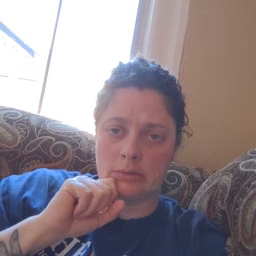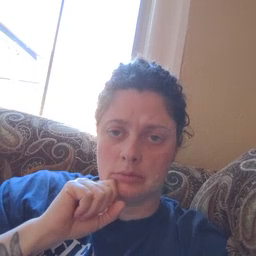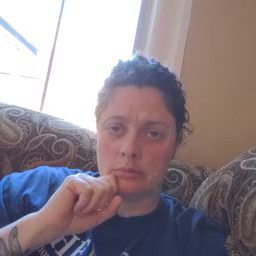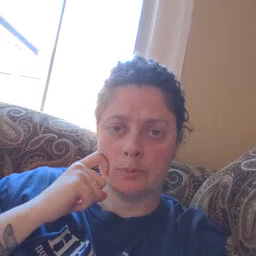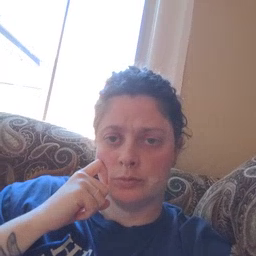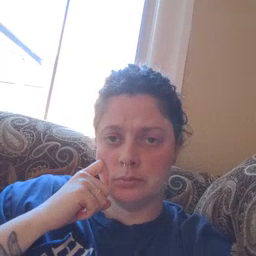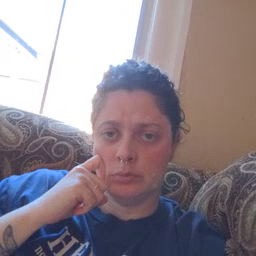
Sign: apple